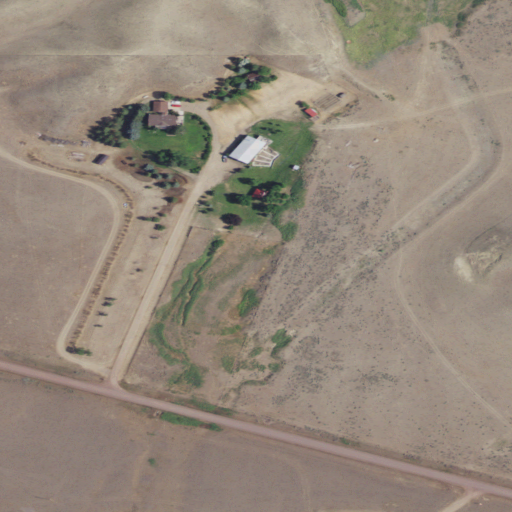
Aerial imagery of valley in Montana named Fielding Coulee containing grassland, shrub, open development, and low intensity development